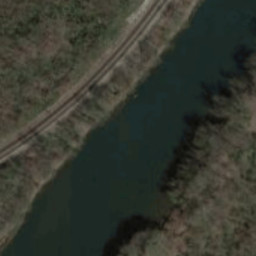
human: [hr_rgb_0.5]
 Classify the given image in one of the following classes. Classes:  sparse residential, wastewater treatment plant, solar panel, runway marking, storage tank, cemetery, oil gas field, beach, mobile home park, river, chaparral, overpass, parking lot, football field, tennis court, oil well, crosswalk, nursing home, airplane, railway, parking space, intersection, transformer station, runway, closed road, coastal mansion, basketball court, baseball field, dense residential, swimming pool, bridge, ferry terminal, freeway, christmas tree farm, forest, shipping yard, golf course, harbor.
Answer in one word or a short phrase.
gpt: river